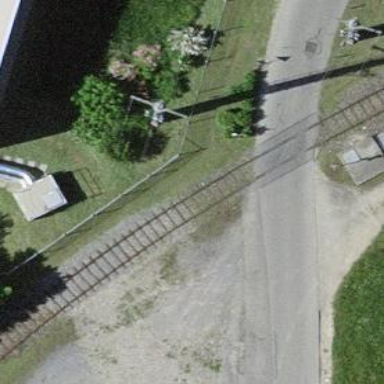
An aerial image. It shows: Three cables of power line.